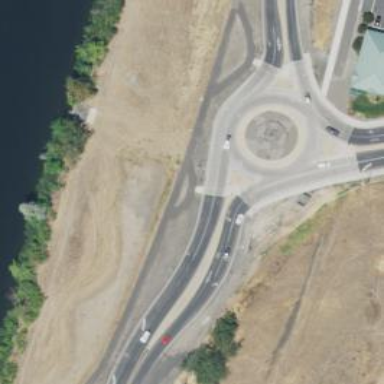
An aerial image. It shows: Secondary road with asphalt surface leading to roundabout.